Question: Apple introduced <URL>.
One of the options to invoke this AppClip is by scanning a QR code, here's a sample from Apple:

However, I can't find any info on how to create these kinds of codes.
Where can I find this information?
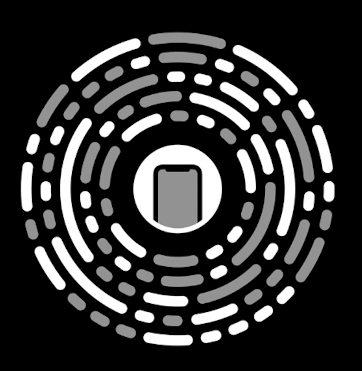
Answer: Creating is now available through <URL> tool.
More information can be found here: <URL>